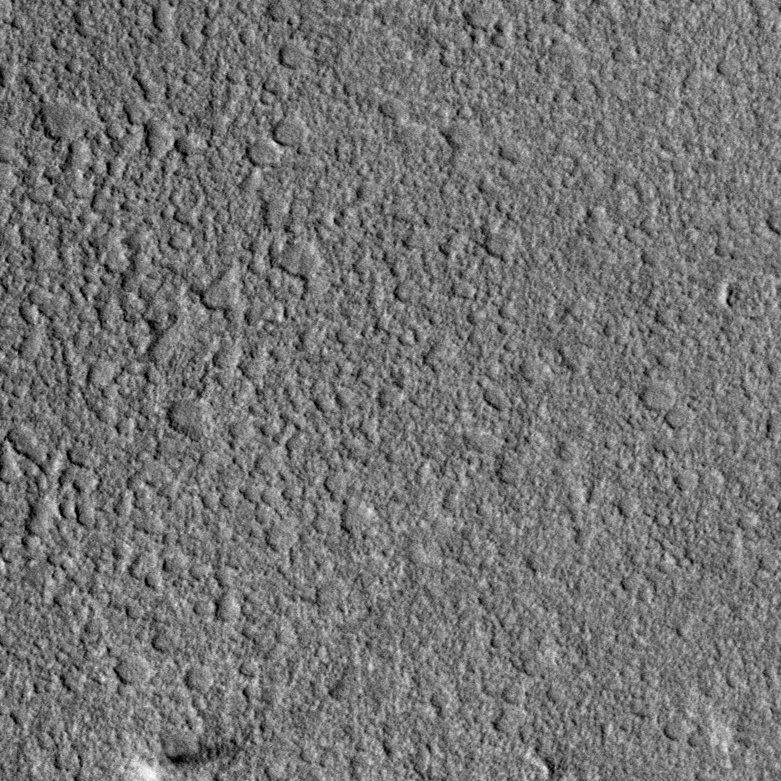
Label: dustdevil